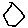
Label: hexagon